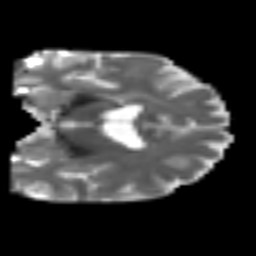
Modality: T2w
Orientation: coronal
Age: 59
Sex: male
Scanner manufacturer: siemens
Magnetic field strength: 3 T
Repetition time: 4.999 s
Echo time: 0.07946 s